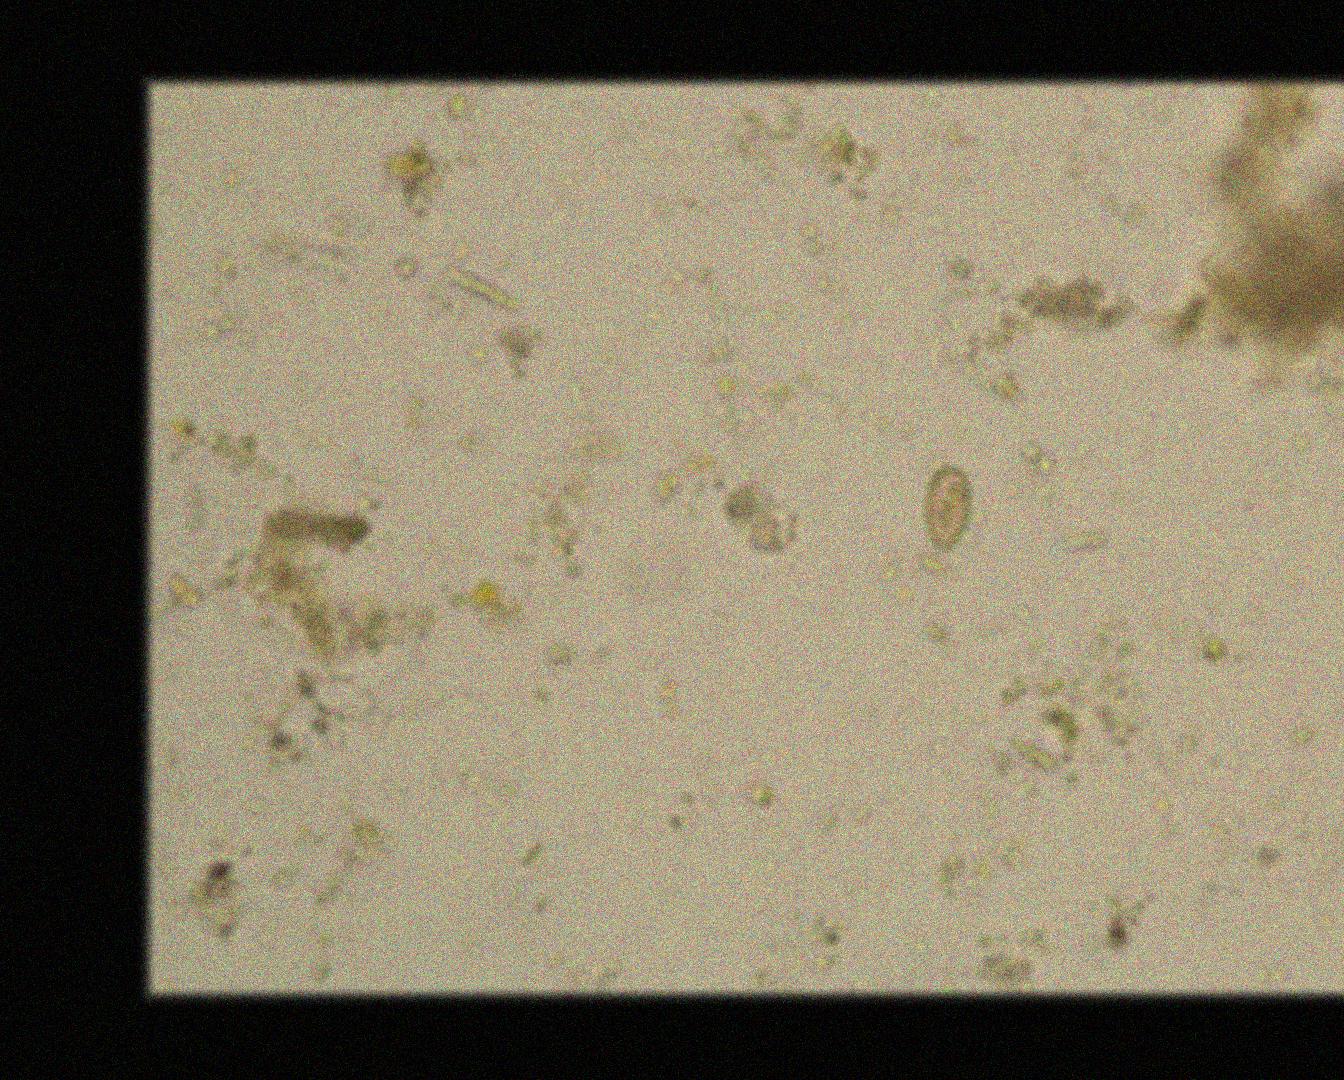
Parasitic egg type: Opisthorchis viverrine